Field crop: maize
Growth stage: 2
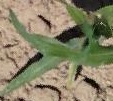
Species: maize